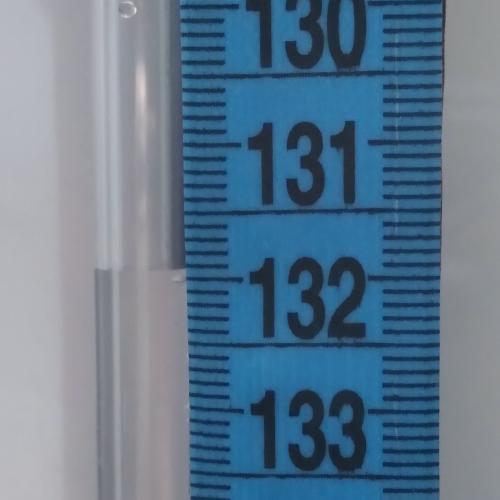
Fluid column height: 131.9 cm